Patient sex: F
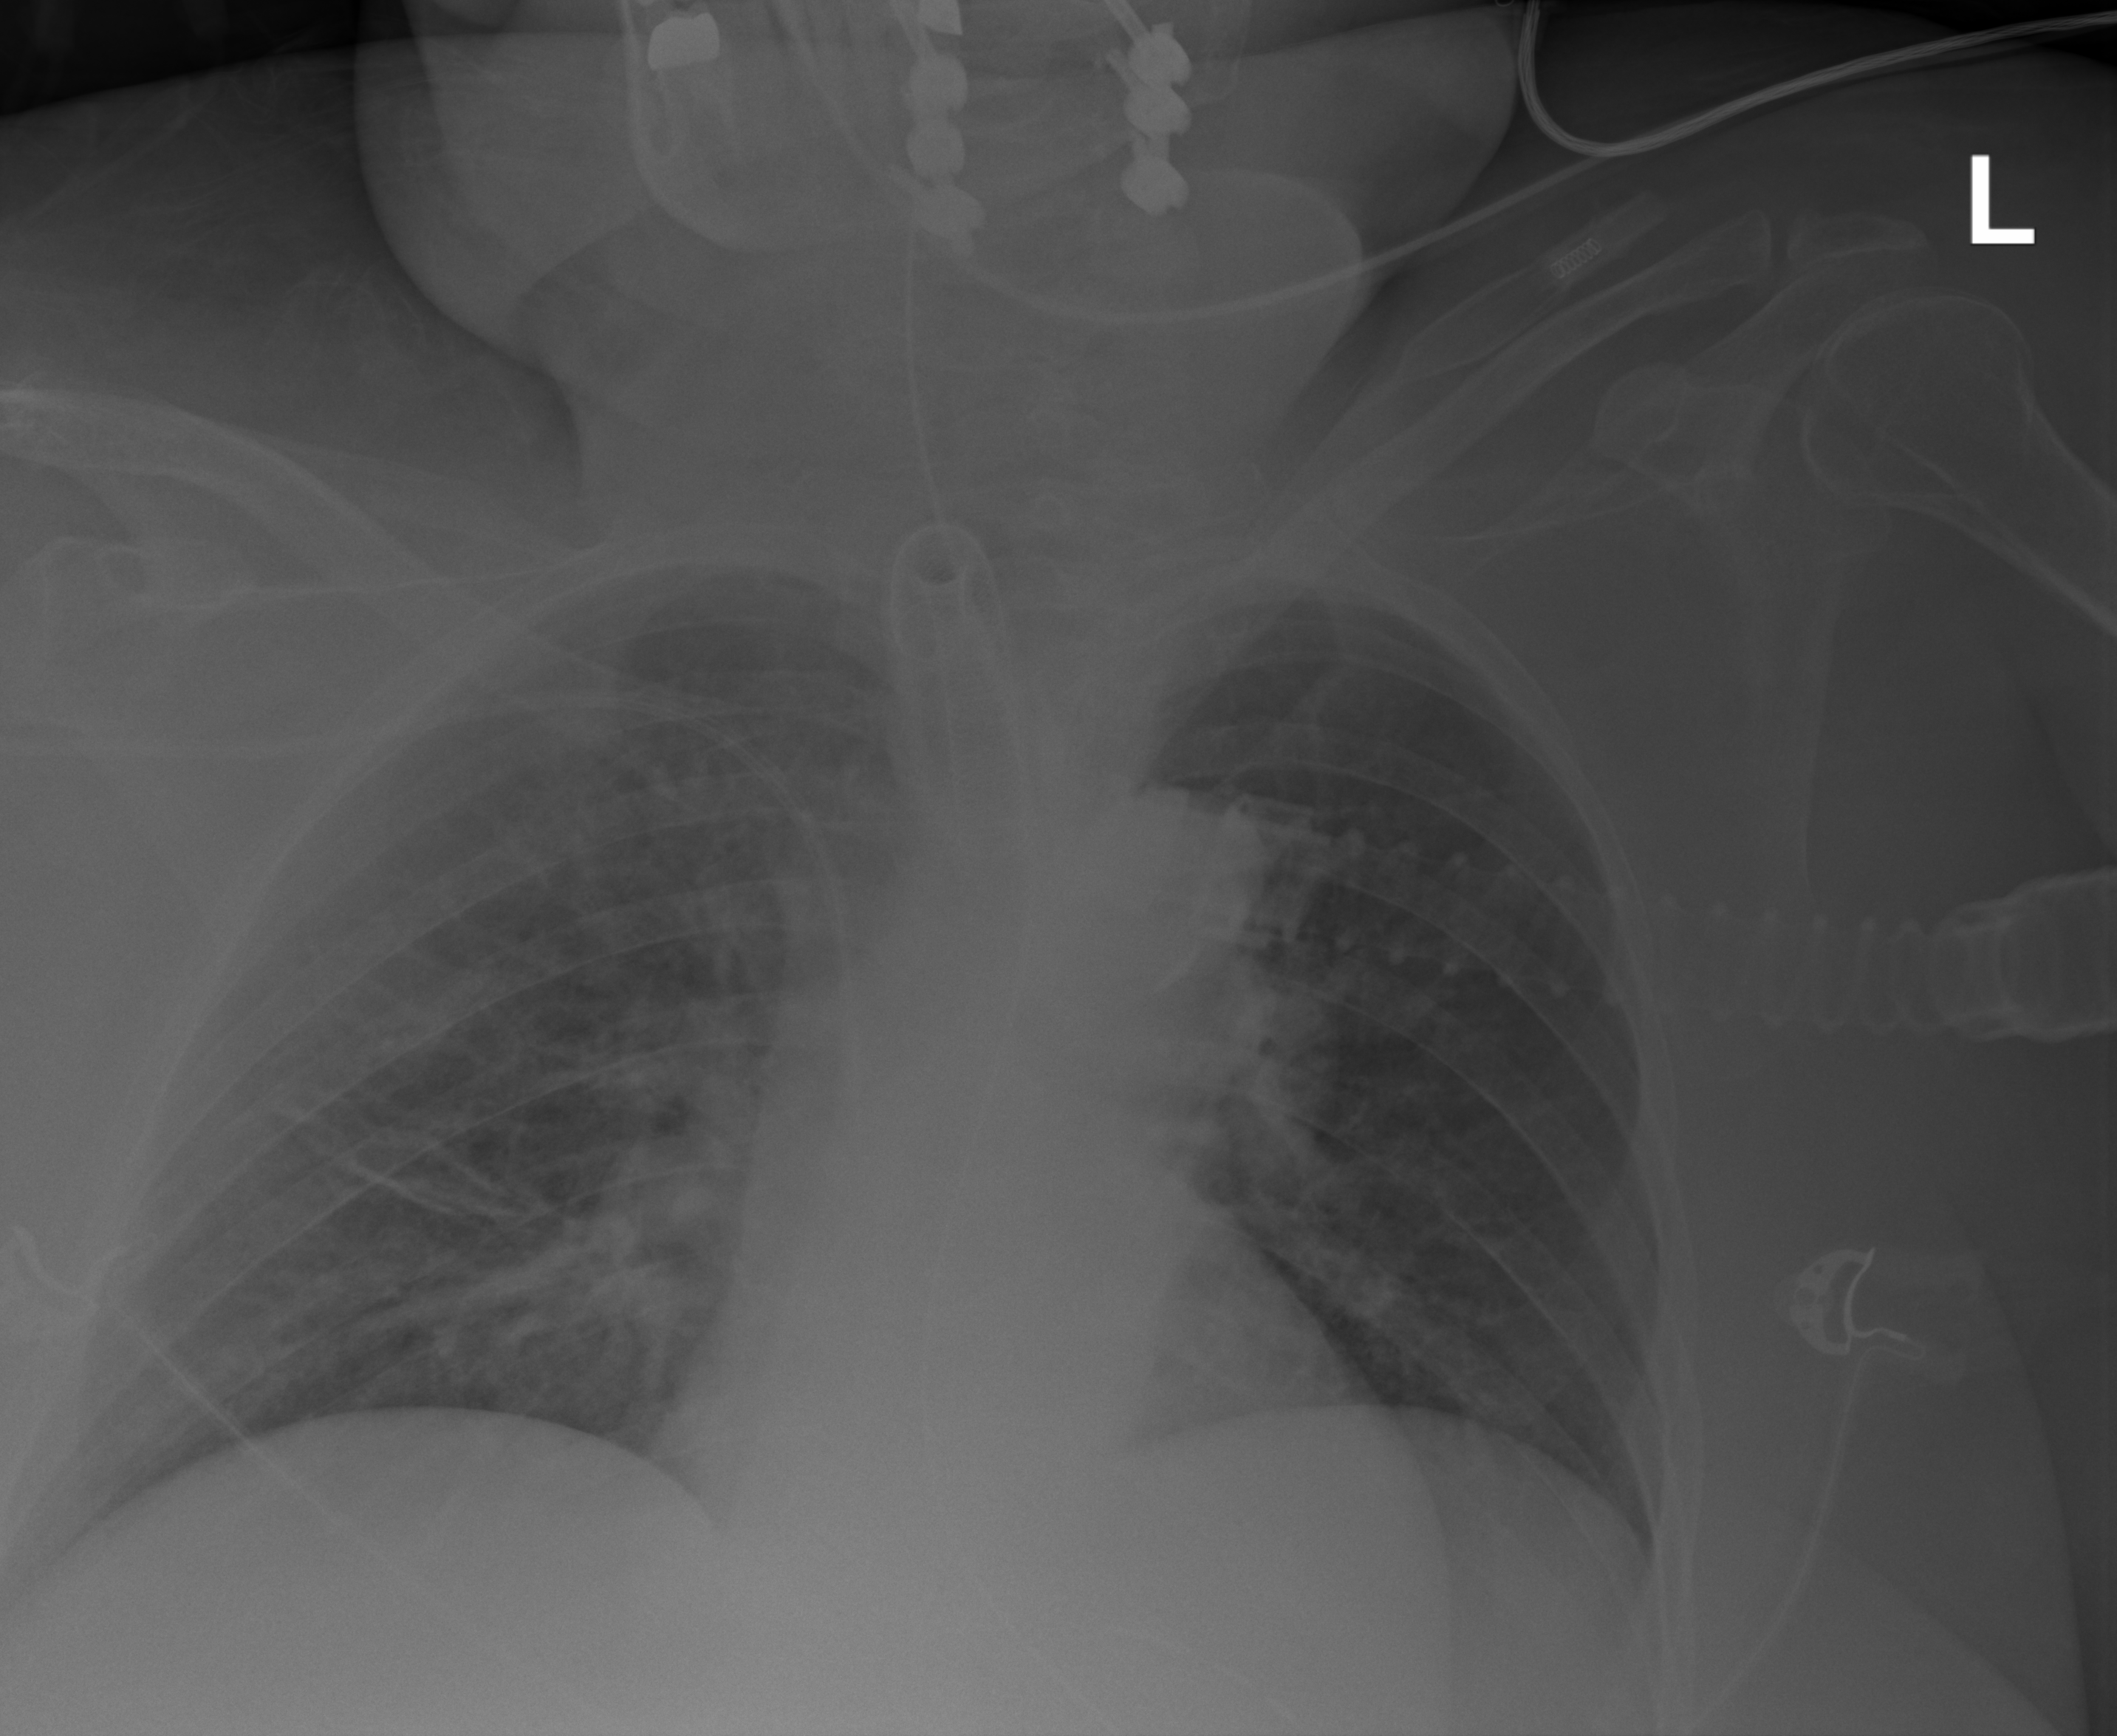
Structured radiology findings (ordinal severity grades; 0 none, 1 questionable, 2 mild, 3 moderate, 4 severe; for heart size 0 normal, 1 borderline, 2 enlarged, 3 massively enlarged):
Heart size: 0
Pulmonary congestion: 2
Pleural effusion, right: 0
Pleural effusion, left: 0
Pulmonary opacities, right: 2
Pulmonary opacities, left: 1
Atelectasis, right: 2
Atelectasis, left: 2